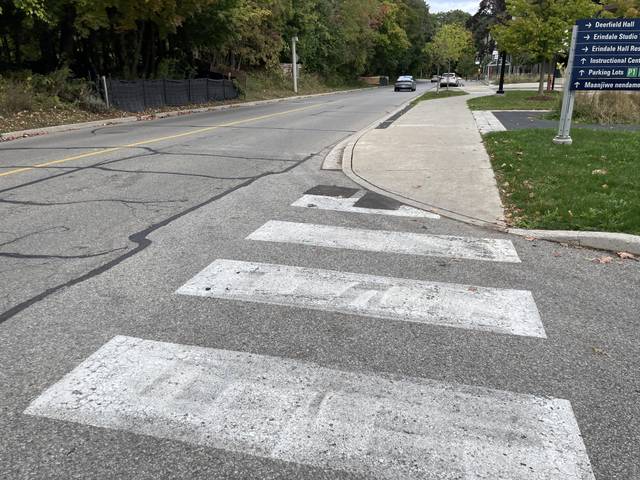
Region: Canada
Coordinates: 43.551, -79.667